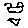
Label: triangle